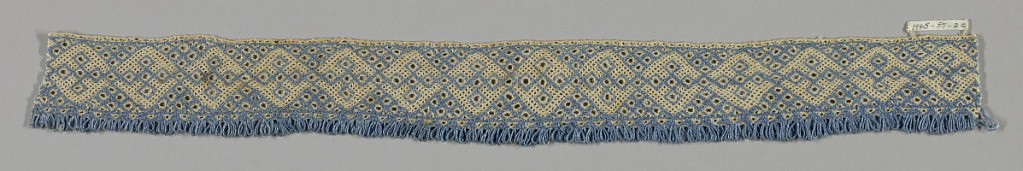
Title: Trimming
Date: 19th century
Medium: linen, blue silk Technique: bobbin lace, provincial style
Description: Band of trimming in blue and off-white has a design of diamond shapes with blue looped fringe.